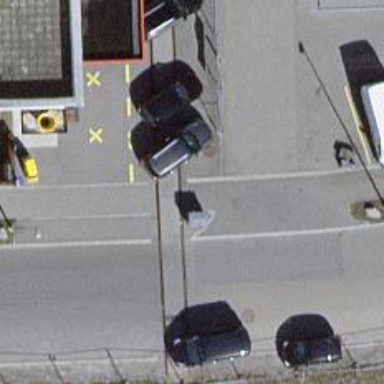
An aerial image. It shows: Uncontrolled railway crossing.